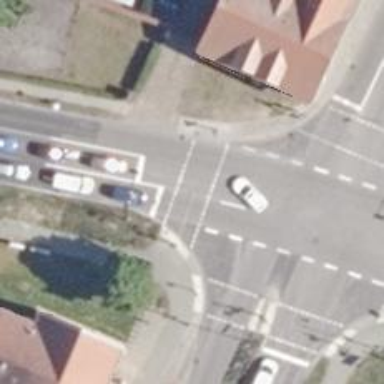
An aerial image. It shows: Road crossing with traffic signals.